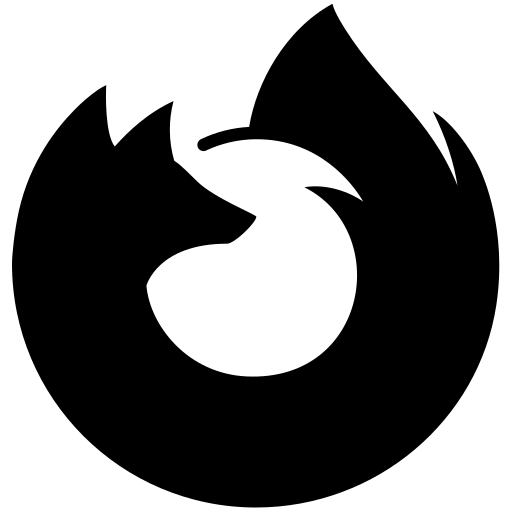
Tags: icon, FontAwesome, fa-icon, brand, firefox, browser